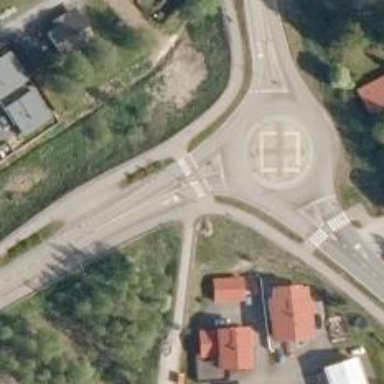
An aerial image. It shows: Road with "give way" sign.